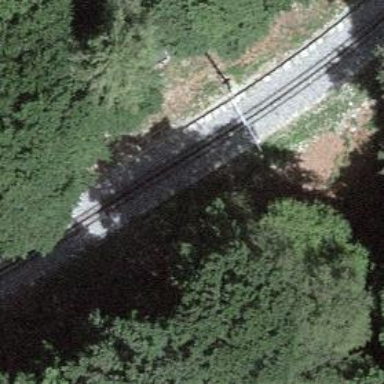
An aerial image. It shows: Uncontrolled railway crossing.